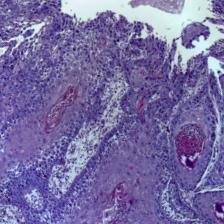
Diagnosis: OSCC